Question: During extract Integers from a image containing a 2D Matrix form Tesseract is unable to give the correct result and the result varies every time we execute the code can anybody please give some idea what is missing from the code below
'''
img = cv2.imread(img_path)
rows = img.shape[0]
cols = img.shape[1]
#print rows , cols
img = cv2.cvtColor(img,cv2.COLOR_BGR2GRAY)
# Apply dilation and erosion to remove some noise
#kernel = np.ones((5,5), np.uint64)
#img = cv2.dilate(img, kernel, iterations=1)
#img = cv2.erode(img, kernel, iterations=1)
# Write image after removed noise
cv2.imwrite(src_path + "removed_noise1.png", img)
# Apply threshold to get image with only black and white
#img = cv2.adaptiveThreshold(img, 255, cv2.ADAPTIVE_THRESH_GAUSSIAN_C, cv2.THRESH_BINARY,225,95)
img = cv2.adaptiveThreshold(img, 255, cv2.ADAPTIVE_THRESH_GAUSSIAN_C , cv2.THRESH_BINARY ,251,95)
#print cv2.getGaussianKernel(ksize=221,sigma=41)
# Write the image after apply opencv to do some ...
cv2.imwrite(src_path + "thres1.png", img)
# Recognize text with tesseract for python
result = pytesseract.image_to_string(Image.open(src_path + "thres1.png"))
'''
<URL>
Threshold value : adaptiveThreshold(img, 255, cv2.ADAPTIVE_THRESH_GAUSSIAN_C , cv2.THRESH_BINARY ,251,95
Output of threshold :

Output is in the form of 1 5 5 7 5 7 3 8 6 4 9 0 2 4 8 6 1 3 0 2 3 9 0 8 9 can be either in the row major form and column major form doesn't matter but we do need the given output saved into a variable
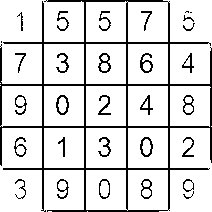
Answer: Try changing the threshold value from 251, 95 to something like 251, 40.
'''
img = cv2.adaptiveThreshold(img, 255, cv2.ADAPTIVE_THRESH_GAUSSIAN_C , cv2.THRESH_BINARY ,251,40)
'''
It seems you already have perfect image which doesn't require any changes to extract string from image. Pytesseract's image_to_string doesn't work on my system so I used someone's made word by word OCR. This is definitely not the best solution in the world by hey if it works, it works. I have attached few files (see google drive links below)
1. Run slice_img.py : this will break your image into 5x5 pieces.
2. Run TrainAndTest.py : this will extract numbers from each slice of image we have created and save it to data.txt file.
1. Training_chars.png, classifications.txt and flattened_images.txt are files necessary for OCR to work.
2. You must have numpy, PIL, OpenCV libraries installed for the above script to work
3. Please keep all files provided in same folder and use image name as test.png
TrainAndTest.py - <URL>
slice_image.py - <URL>
training_chars.png - <URL>
classifications.txt - <URL>
flattened_images.txt - <URL>